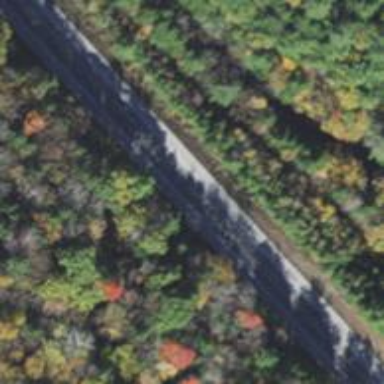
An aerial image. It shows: Asphalt road classified as trunk highway.